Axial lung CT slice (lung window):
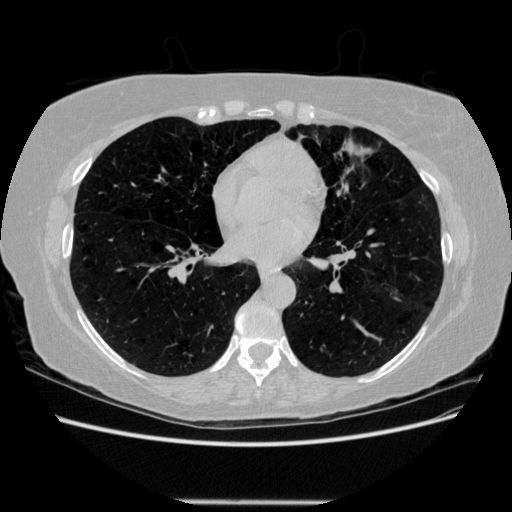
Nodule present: no